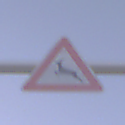
Verkehrszeichen: WildwechselRechts
Umgebung: Outdoor, Suburban
Tageszeit: SunriseSunset
Wetter: PartlyCloudy
Licht: Natural
Jahreszeit: NotSpecified
Kontrast: LowContrast